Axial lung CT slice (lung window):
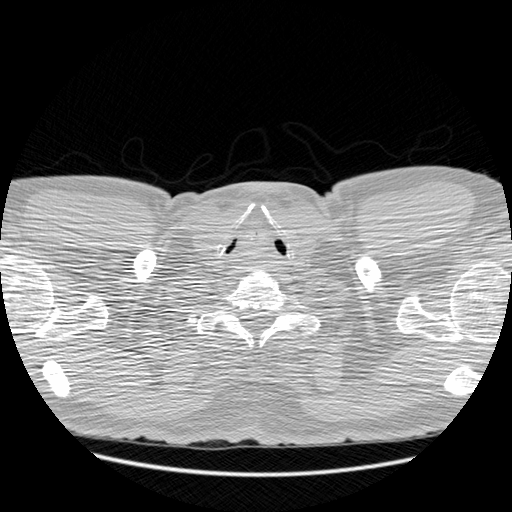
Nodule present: no